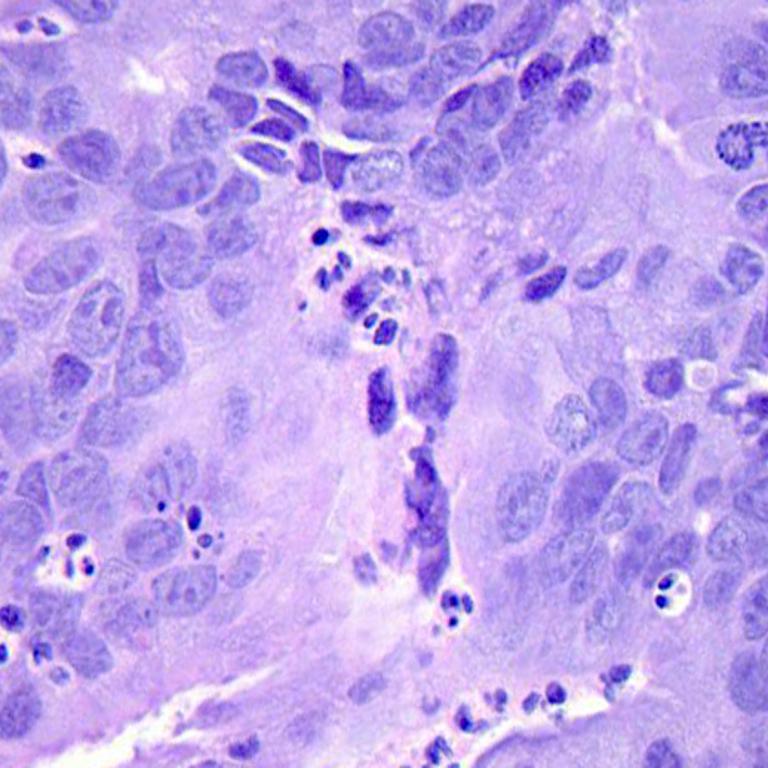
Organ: colon
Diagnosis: adenocarcinomas